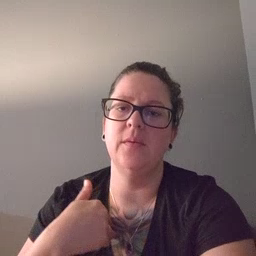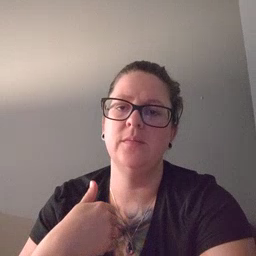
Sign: animal